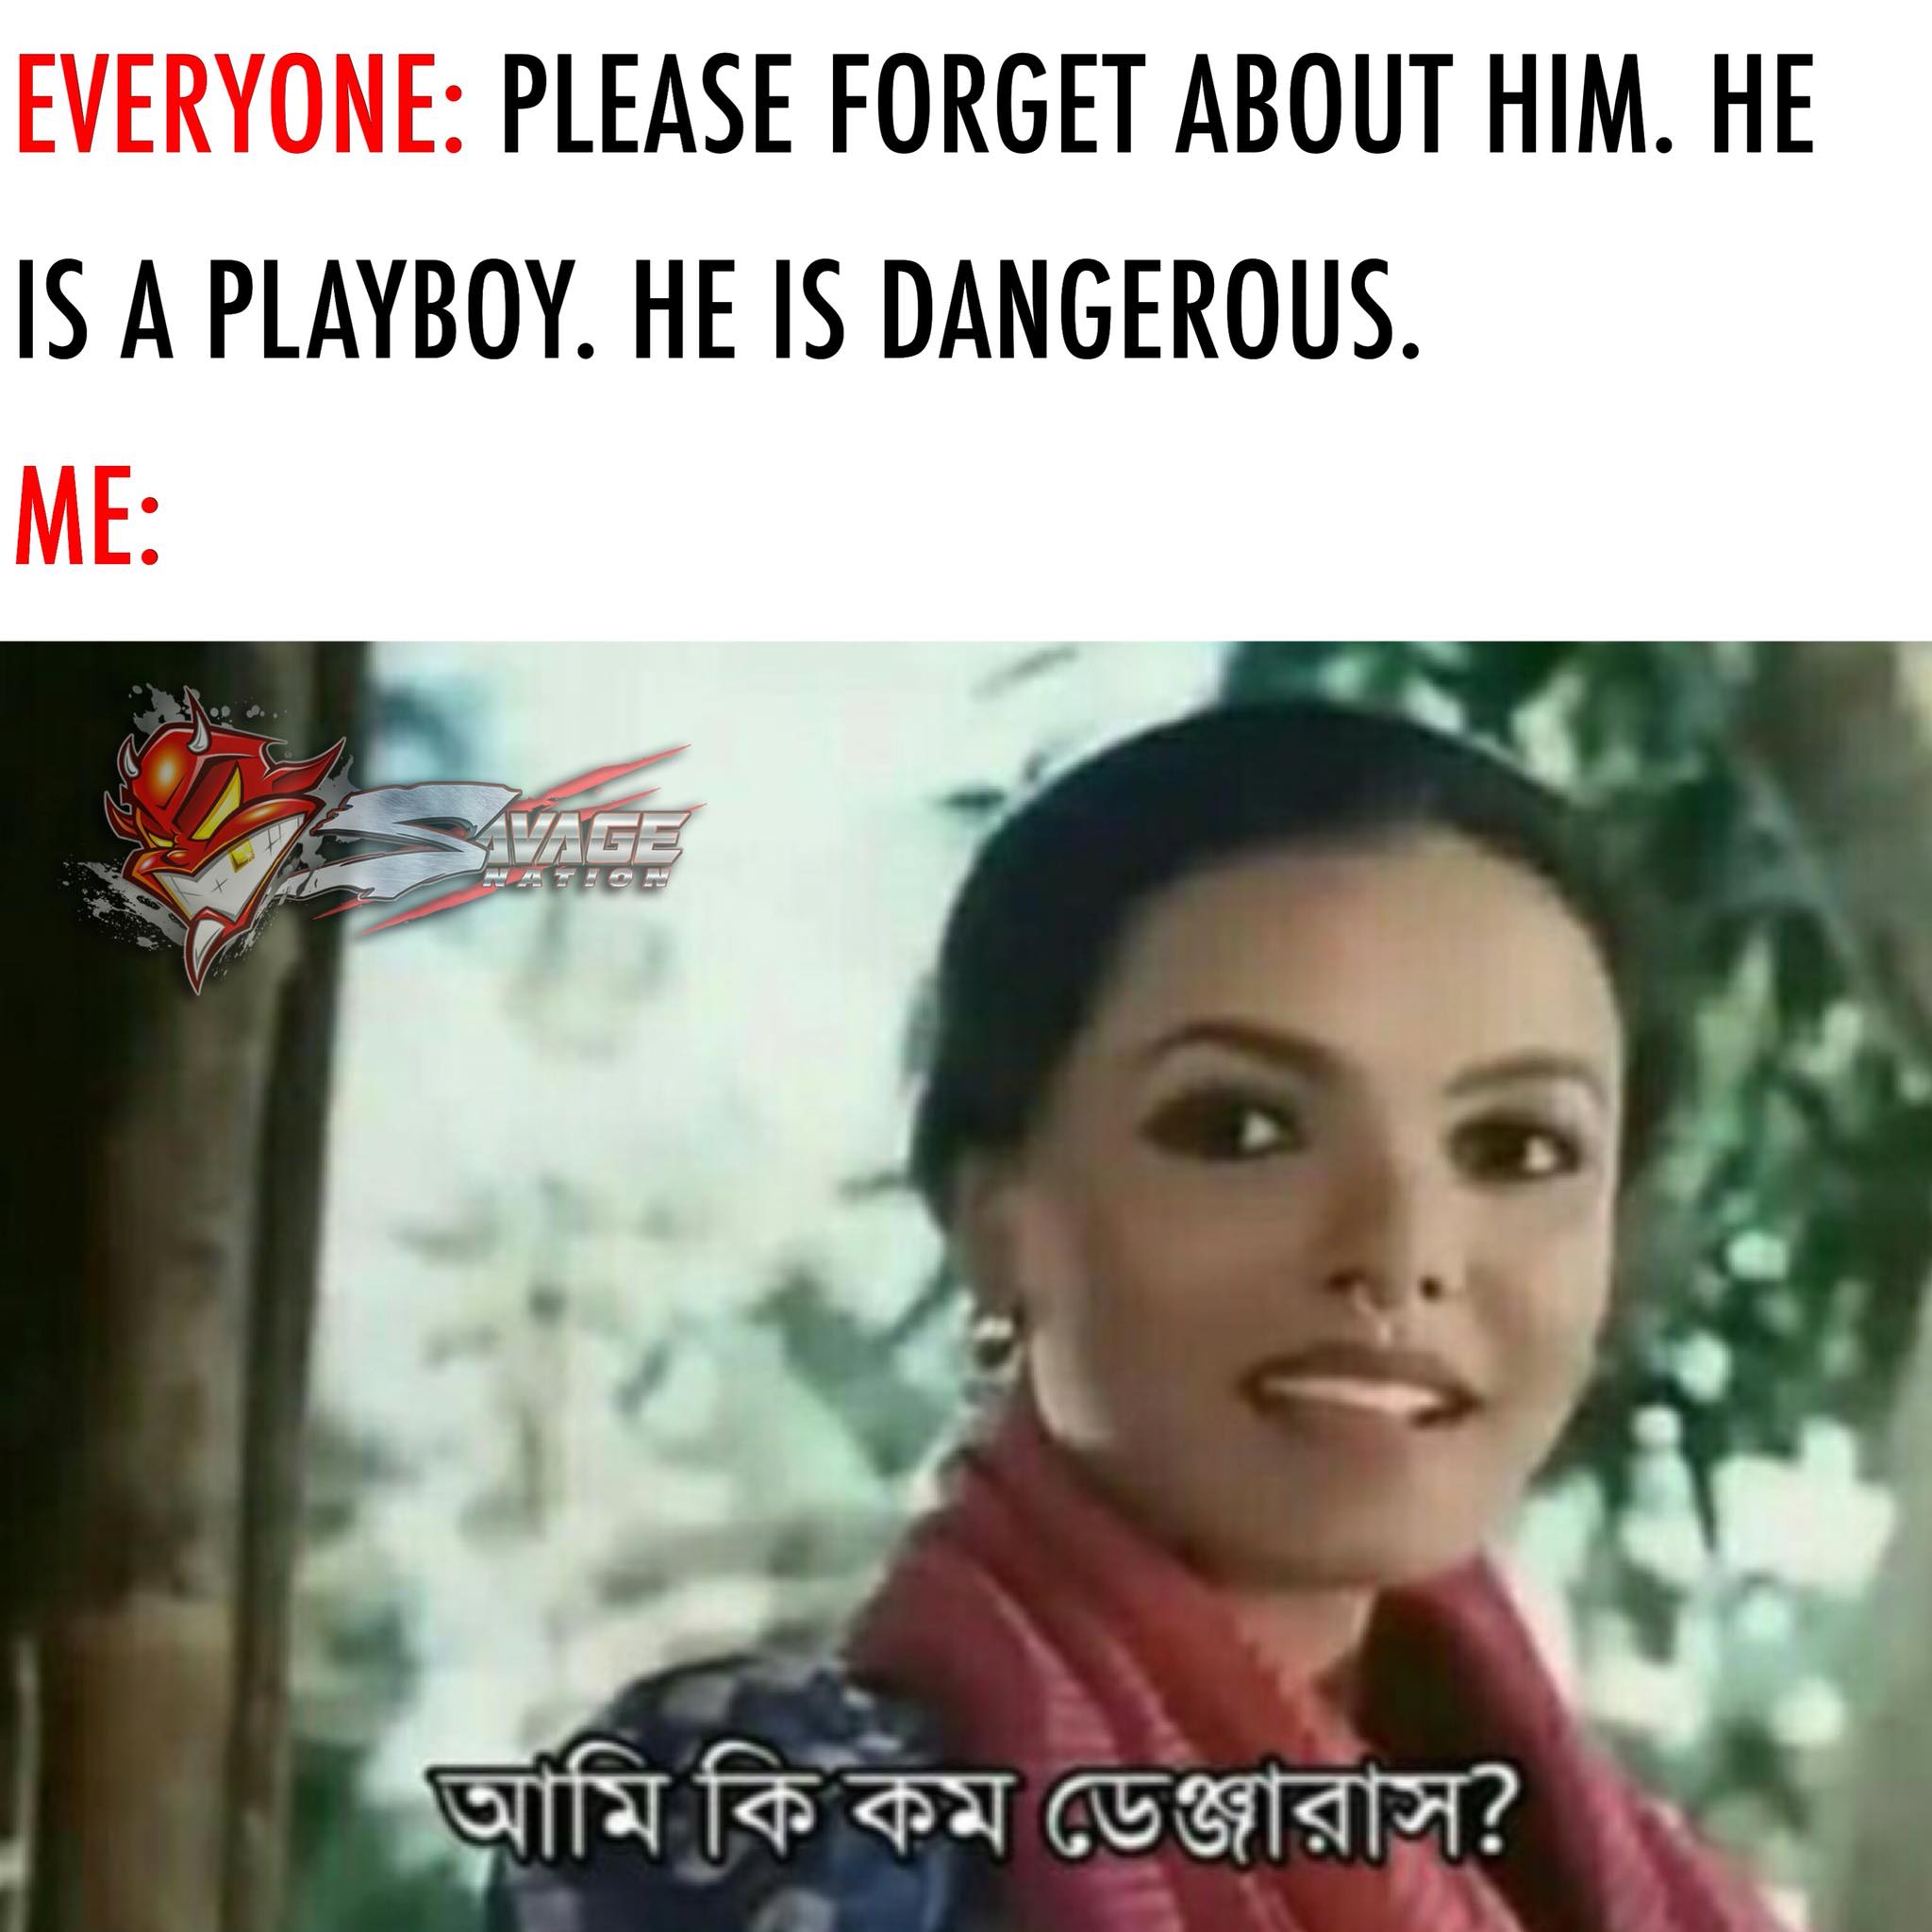
Caption: EVERYONE: PLEASE FORGET ABOUT HIM. HE IS A PLAYBOY. HE IS DANGEROUS.    ME:   আমি কি কম ডেঞ্জারাস ?
Label: non-hate